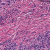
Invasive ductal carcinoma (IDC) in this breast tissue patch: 1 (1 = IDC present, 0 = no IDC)